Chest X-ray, PA view. Patient: 16 years old, sex M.
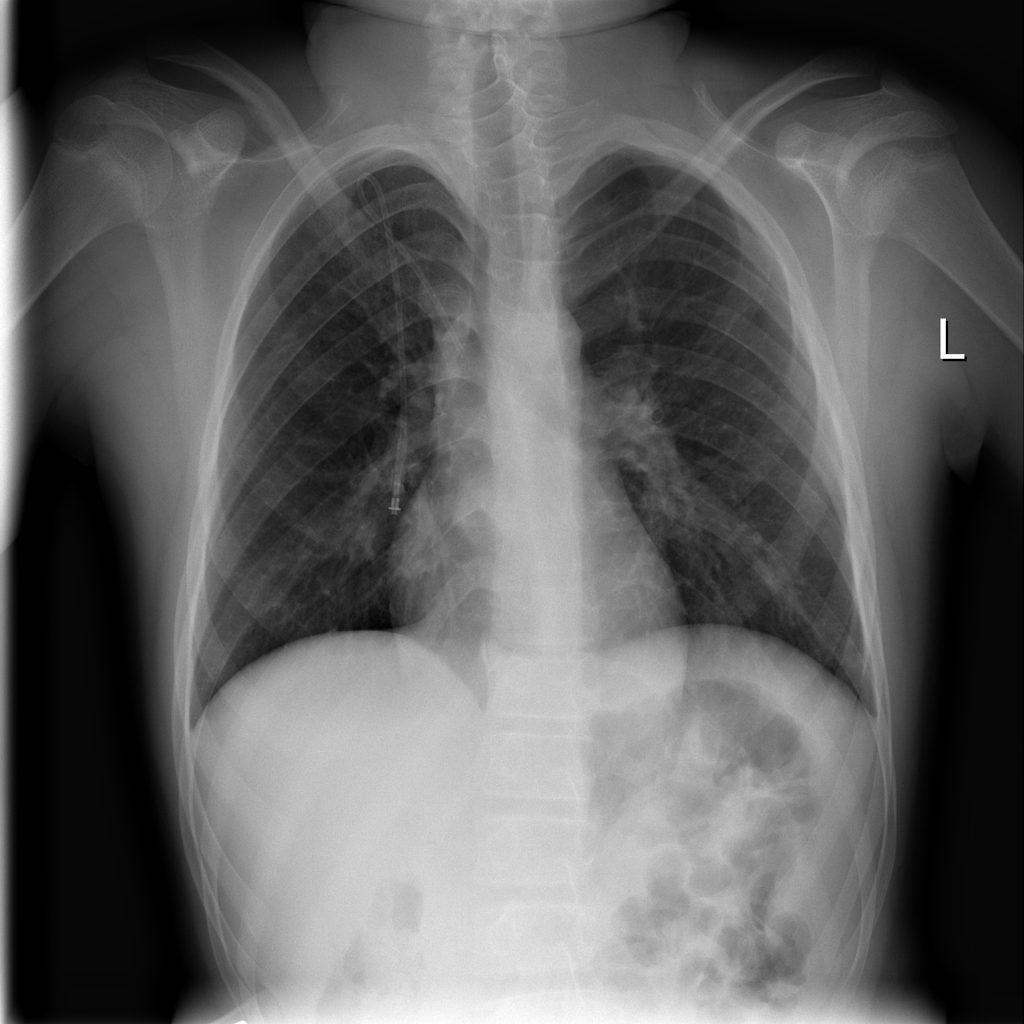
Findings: Infiltration